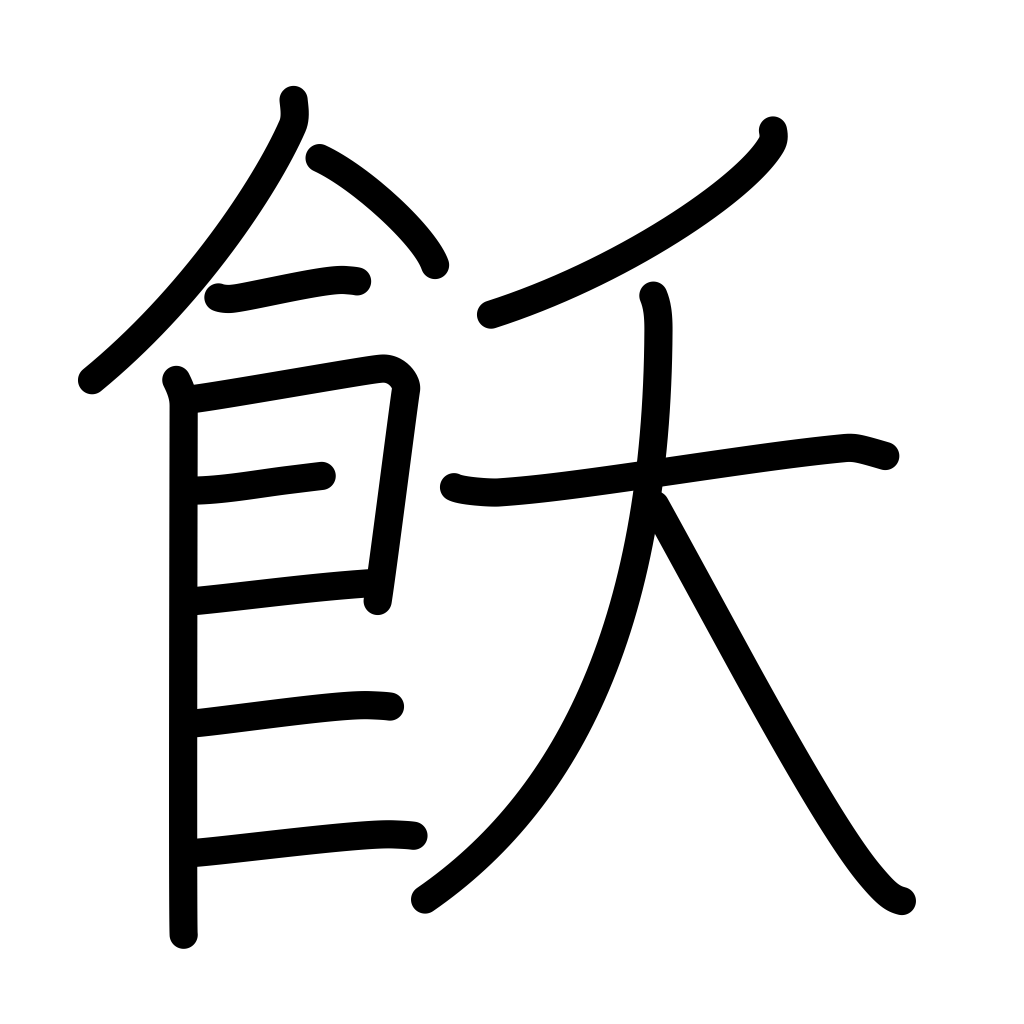
Meaning: satiety